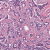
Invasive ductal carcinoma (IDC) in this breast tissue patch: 1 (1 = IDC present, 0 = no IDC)